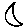
Label: moon